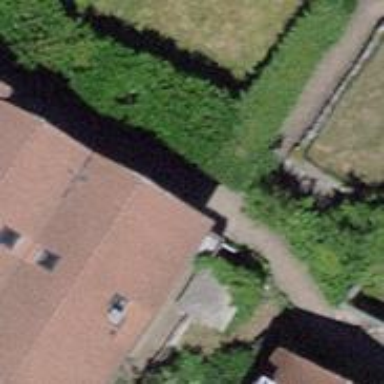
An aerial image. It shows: Residential building.